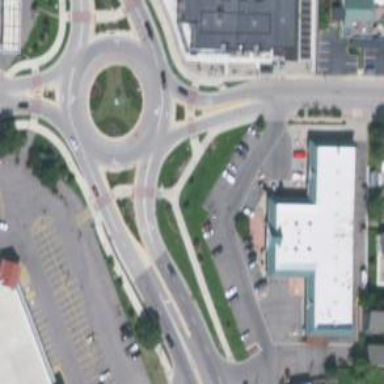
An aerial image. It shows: Primary highway intersecting roundabout.